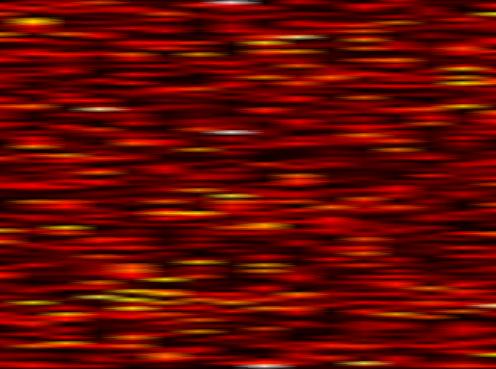
Label: FBMC